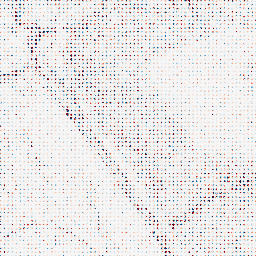
Category: wavelet
Decomposition family: wavelet_dwt
Decomposition parameters: wavelet: coif2
level: 1
Upsampling method: sinc_blackman
Upsampling parameters: scale: 8
kernel_size: 4
Upsampling scale: 8